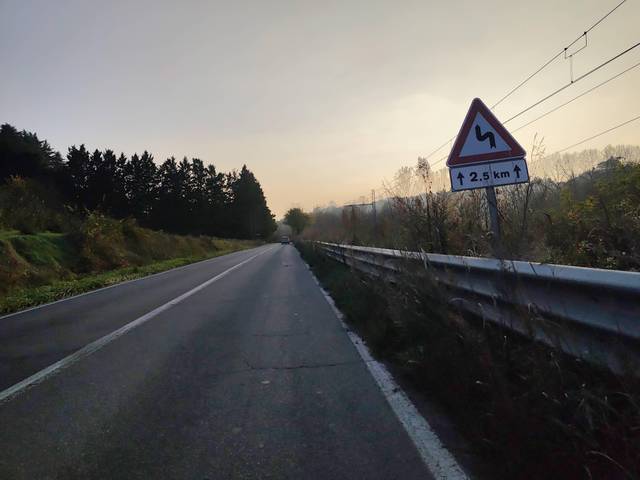
Region: Italy
Coordinates: 44.697, 8.475